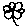
Label: flower